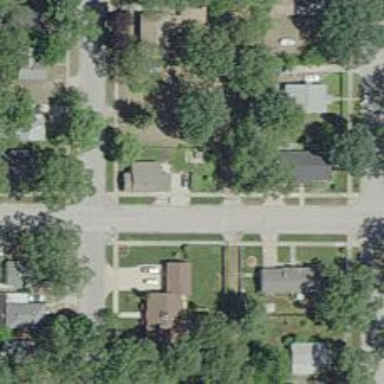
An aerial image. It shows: Alley classified as service road.